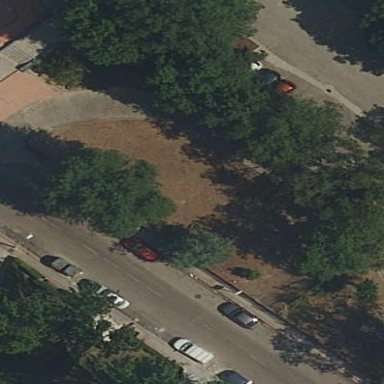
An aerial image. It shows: Garden with kerb barrier.